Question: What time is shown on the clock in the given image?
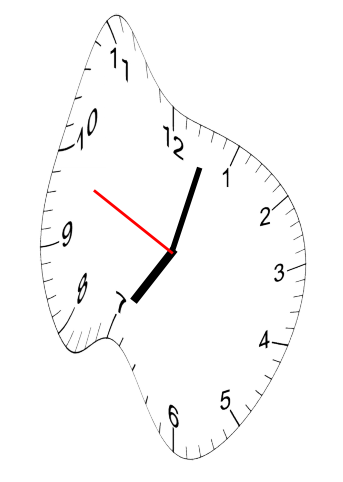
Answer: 07:02:49